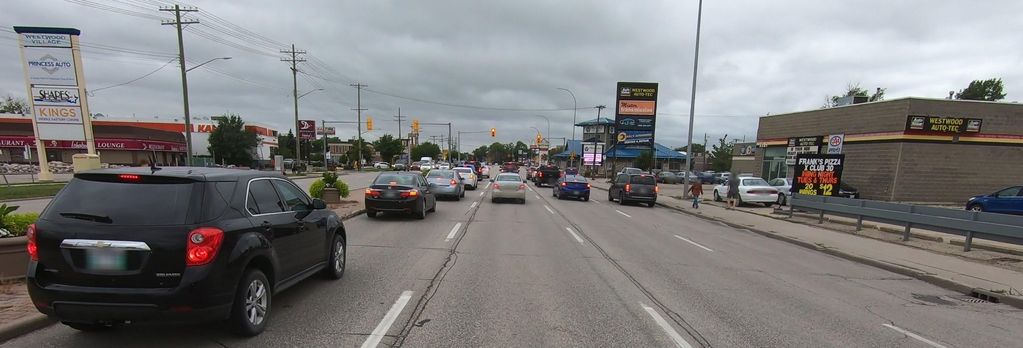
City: winnipeg